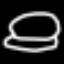
Label: mushroom